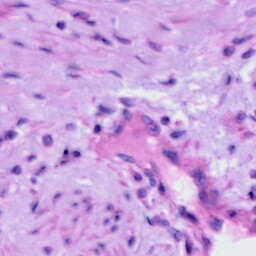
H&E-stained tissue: Cervix